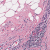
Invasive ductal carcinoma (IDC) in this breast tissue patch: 0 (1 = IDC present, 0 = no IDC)